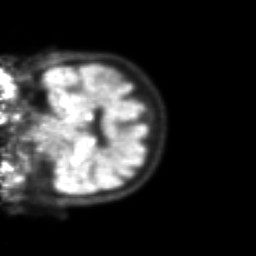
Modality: PET
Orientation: coronal
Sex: female
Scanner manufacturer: ge